Question: When trying to use a 'JSON.stringify()' method to turn an array of strings into a JSON object that I can pass through to a PHP script, the 'stringify()' method fails to return anything of significance.
This is the only code that the input is being passed through. It is not being tampered with by anything else.
'''
function submitItem() {
try {
var item = [];
item.name = $('.itemText').val();
item.type = $('.itemType').val();
item.price = $('.itemPrice').val();
item.color = $('.itemColor').val();
item.desc = $('.itemDesc').val();
item.image = $('.itemImage').val();
item.giftType = $('.itemGiftType').val();
item.avail = $('.itemAvail').val();
item.giftable = $('.itemGiftable').val();
item.ranking = $('.itemRanking').val();
item.basicTrack = $('.itemBasic').val();
item.vetTrack = $('.itemVet').val();
item.month = $('.itemMonth').is(':checked');
item.hidden = $('.itemHidden').is(':checked');
item.id = $('.itemID').val();
//Left in for confirmation purposes
var join = [];
join[0] = 'test';
join[1] = 'tset';
console.log( JSON.stringify( join ) );
console.log(item);
var JsonItem = JSON.stringify(item);
console.log( JsonItem );
} catch (err) {
console.log(err.message);
}
}
'''
This produces the following output in the console:

As you can see, the log for both JSON items returns as '[]' rather than any JSON string of any sort.
Any potential reason that this would occur would be appreciated.
Thanks.
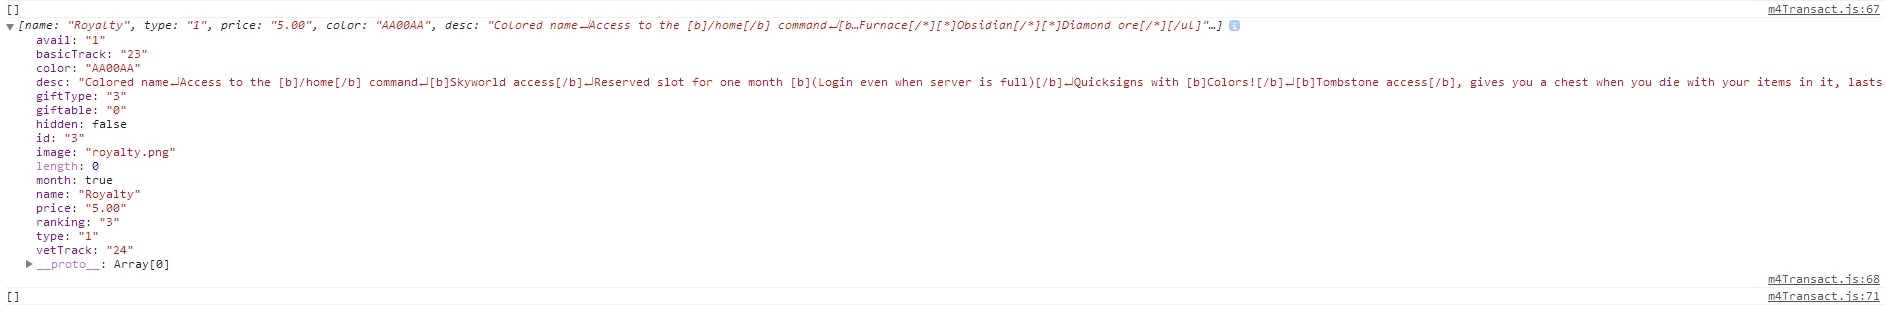
Answer: You're initializing your "item" as an array. You should be initializing it as a plain object ('{}'):
'''
var item = {};
'''
When the JSON serializer sees an actual array, it only operates on the numerically-indexed properties.